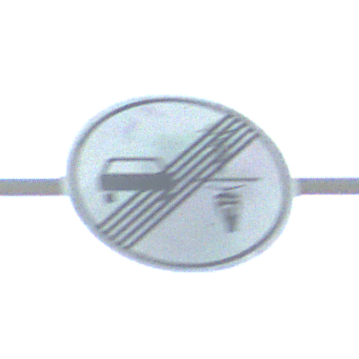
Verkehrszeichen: EndeVerbotUeberholenEinspurigeFahrzeuge
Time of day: SunriseSunset
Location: Outdoor (Special)
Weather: Clear
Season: NotSpecified
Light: Natural